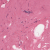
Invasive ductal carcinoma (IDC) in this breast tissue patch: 0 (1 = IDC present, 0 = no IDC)